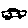
Label: car